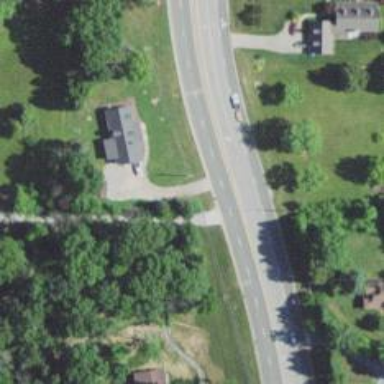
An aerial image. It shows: Secondary road.